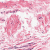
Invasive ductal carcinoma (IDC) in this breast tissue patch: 0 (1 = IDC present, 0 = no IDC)